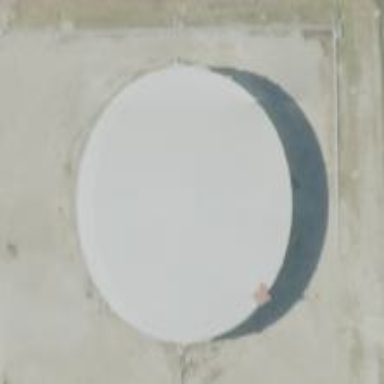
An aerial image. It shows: Storage tank that is man-made.